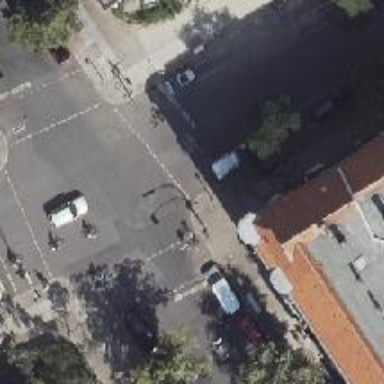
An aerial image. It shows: Road crossing with traffic signals.